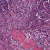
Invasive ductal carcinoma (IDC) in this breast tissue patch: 1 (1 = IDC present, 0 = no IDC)